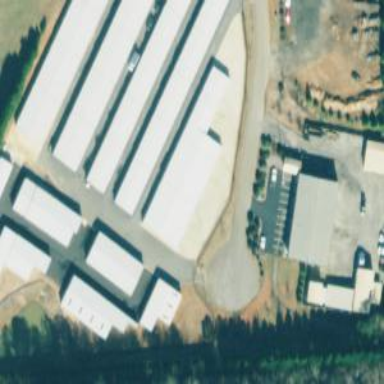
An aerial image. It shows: Warehouse.